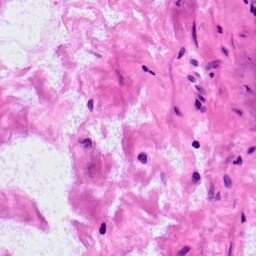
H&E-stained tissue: LymphNode